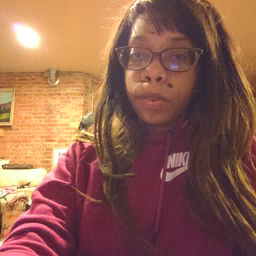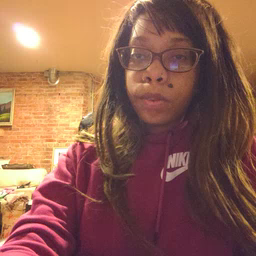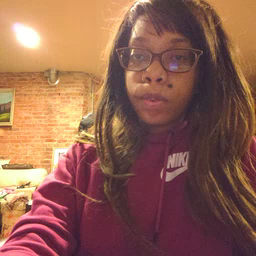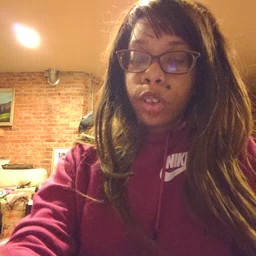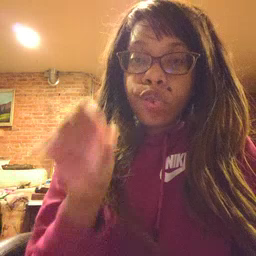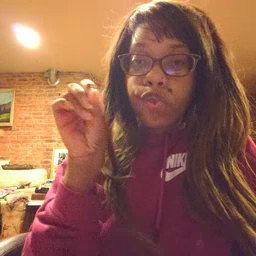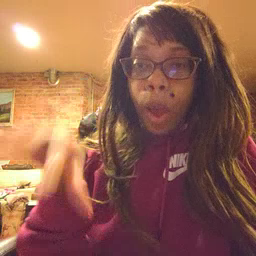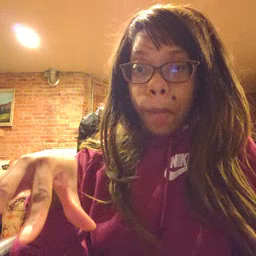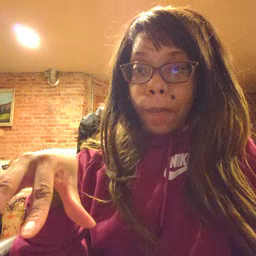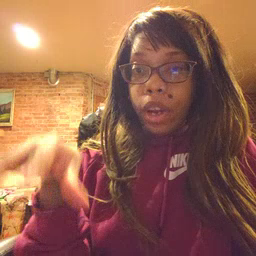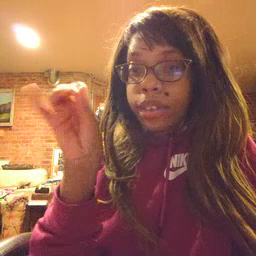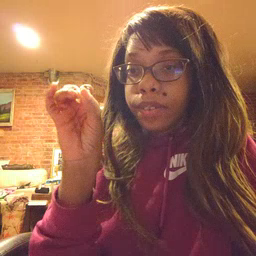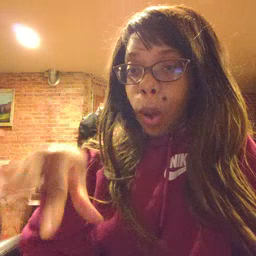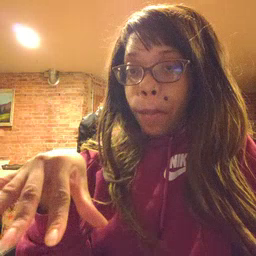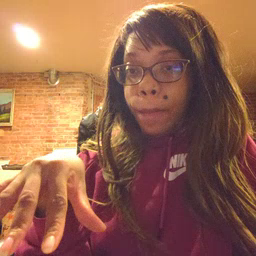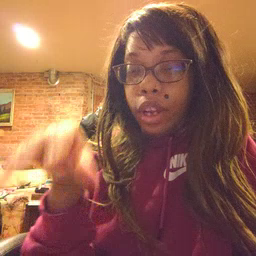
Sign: drop